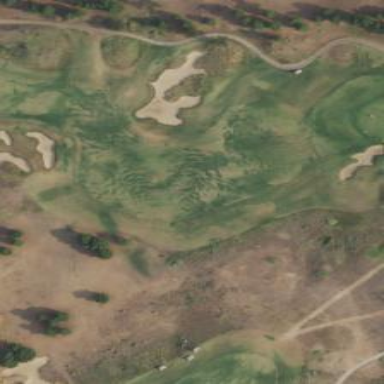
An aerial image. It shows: Area with grass used as rough in golf course.